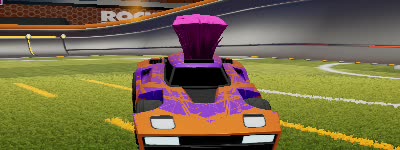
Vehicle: breakout